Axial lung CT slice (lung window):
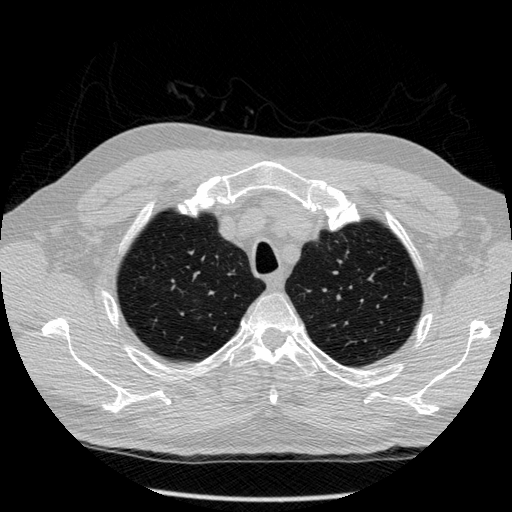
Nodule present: no